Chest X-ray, PA view. Patient: 37 years old, sex M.
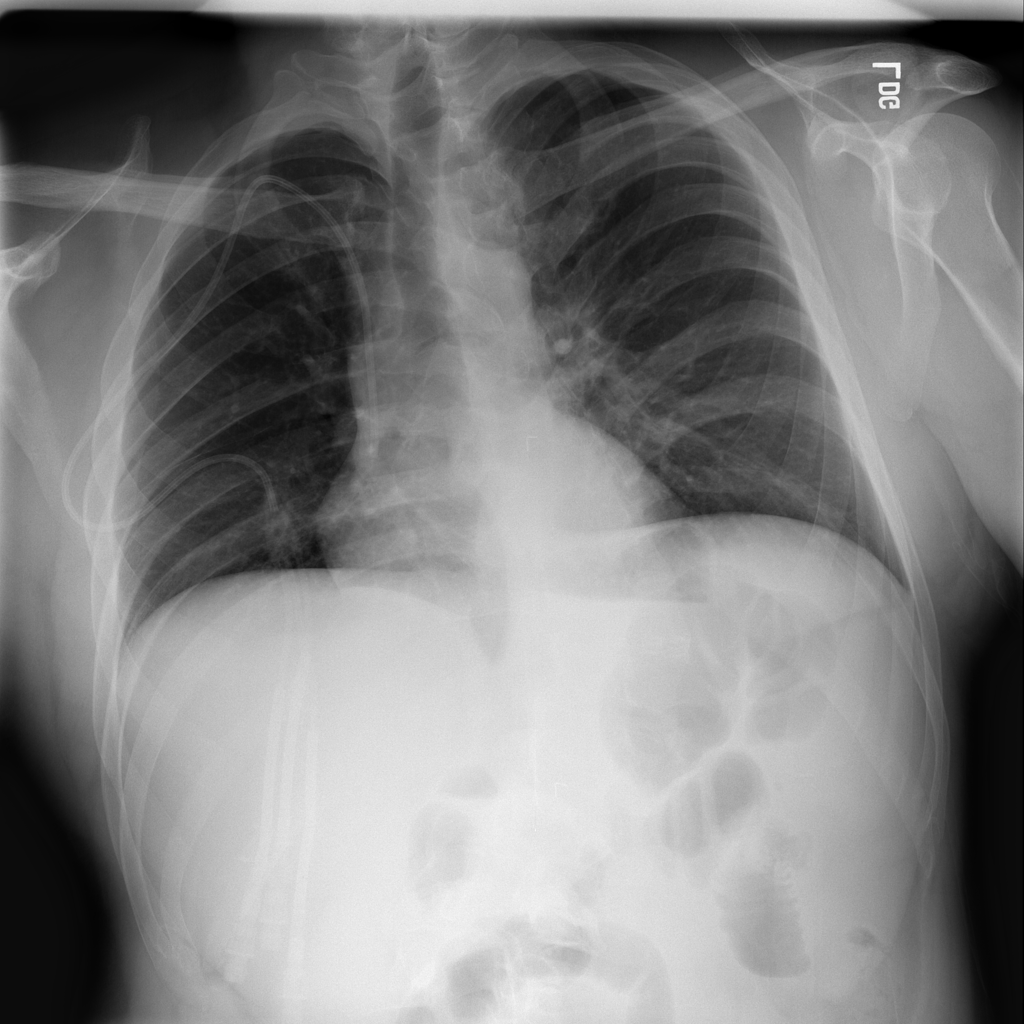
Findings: No Finding